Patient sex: M
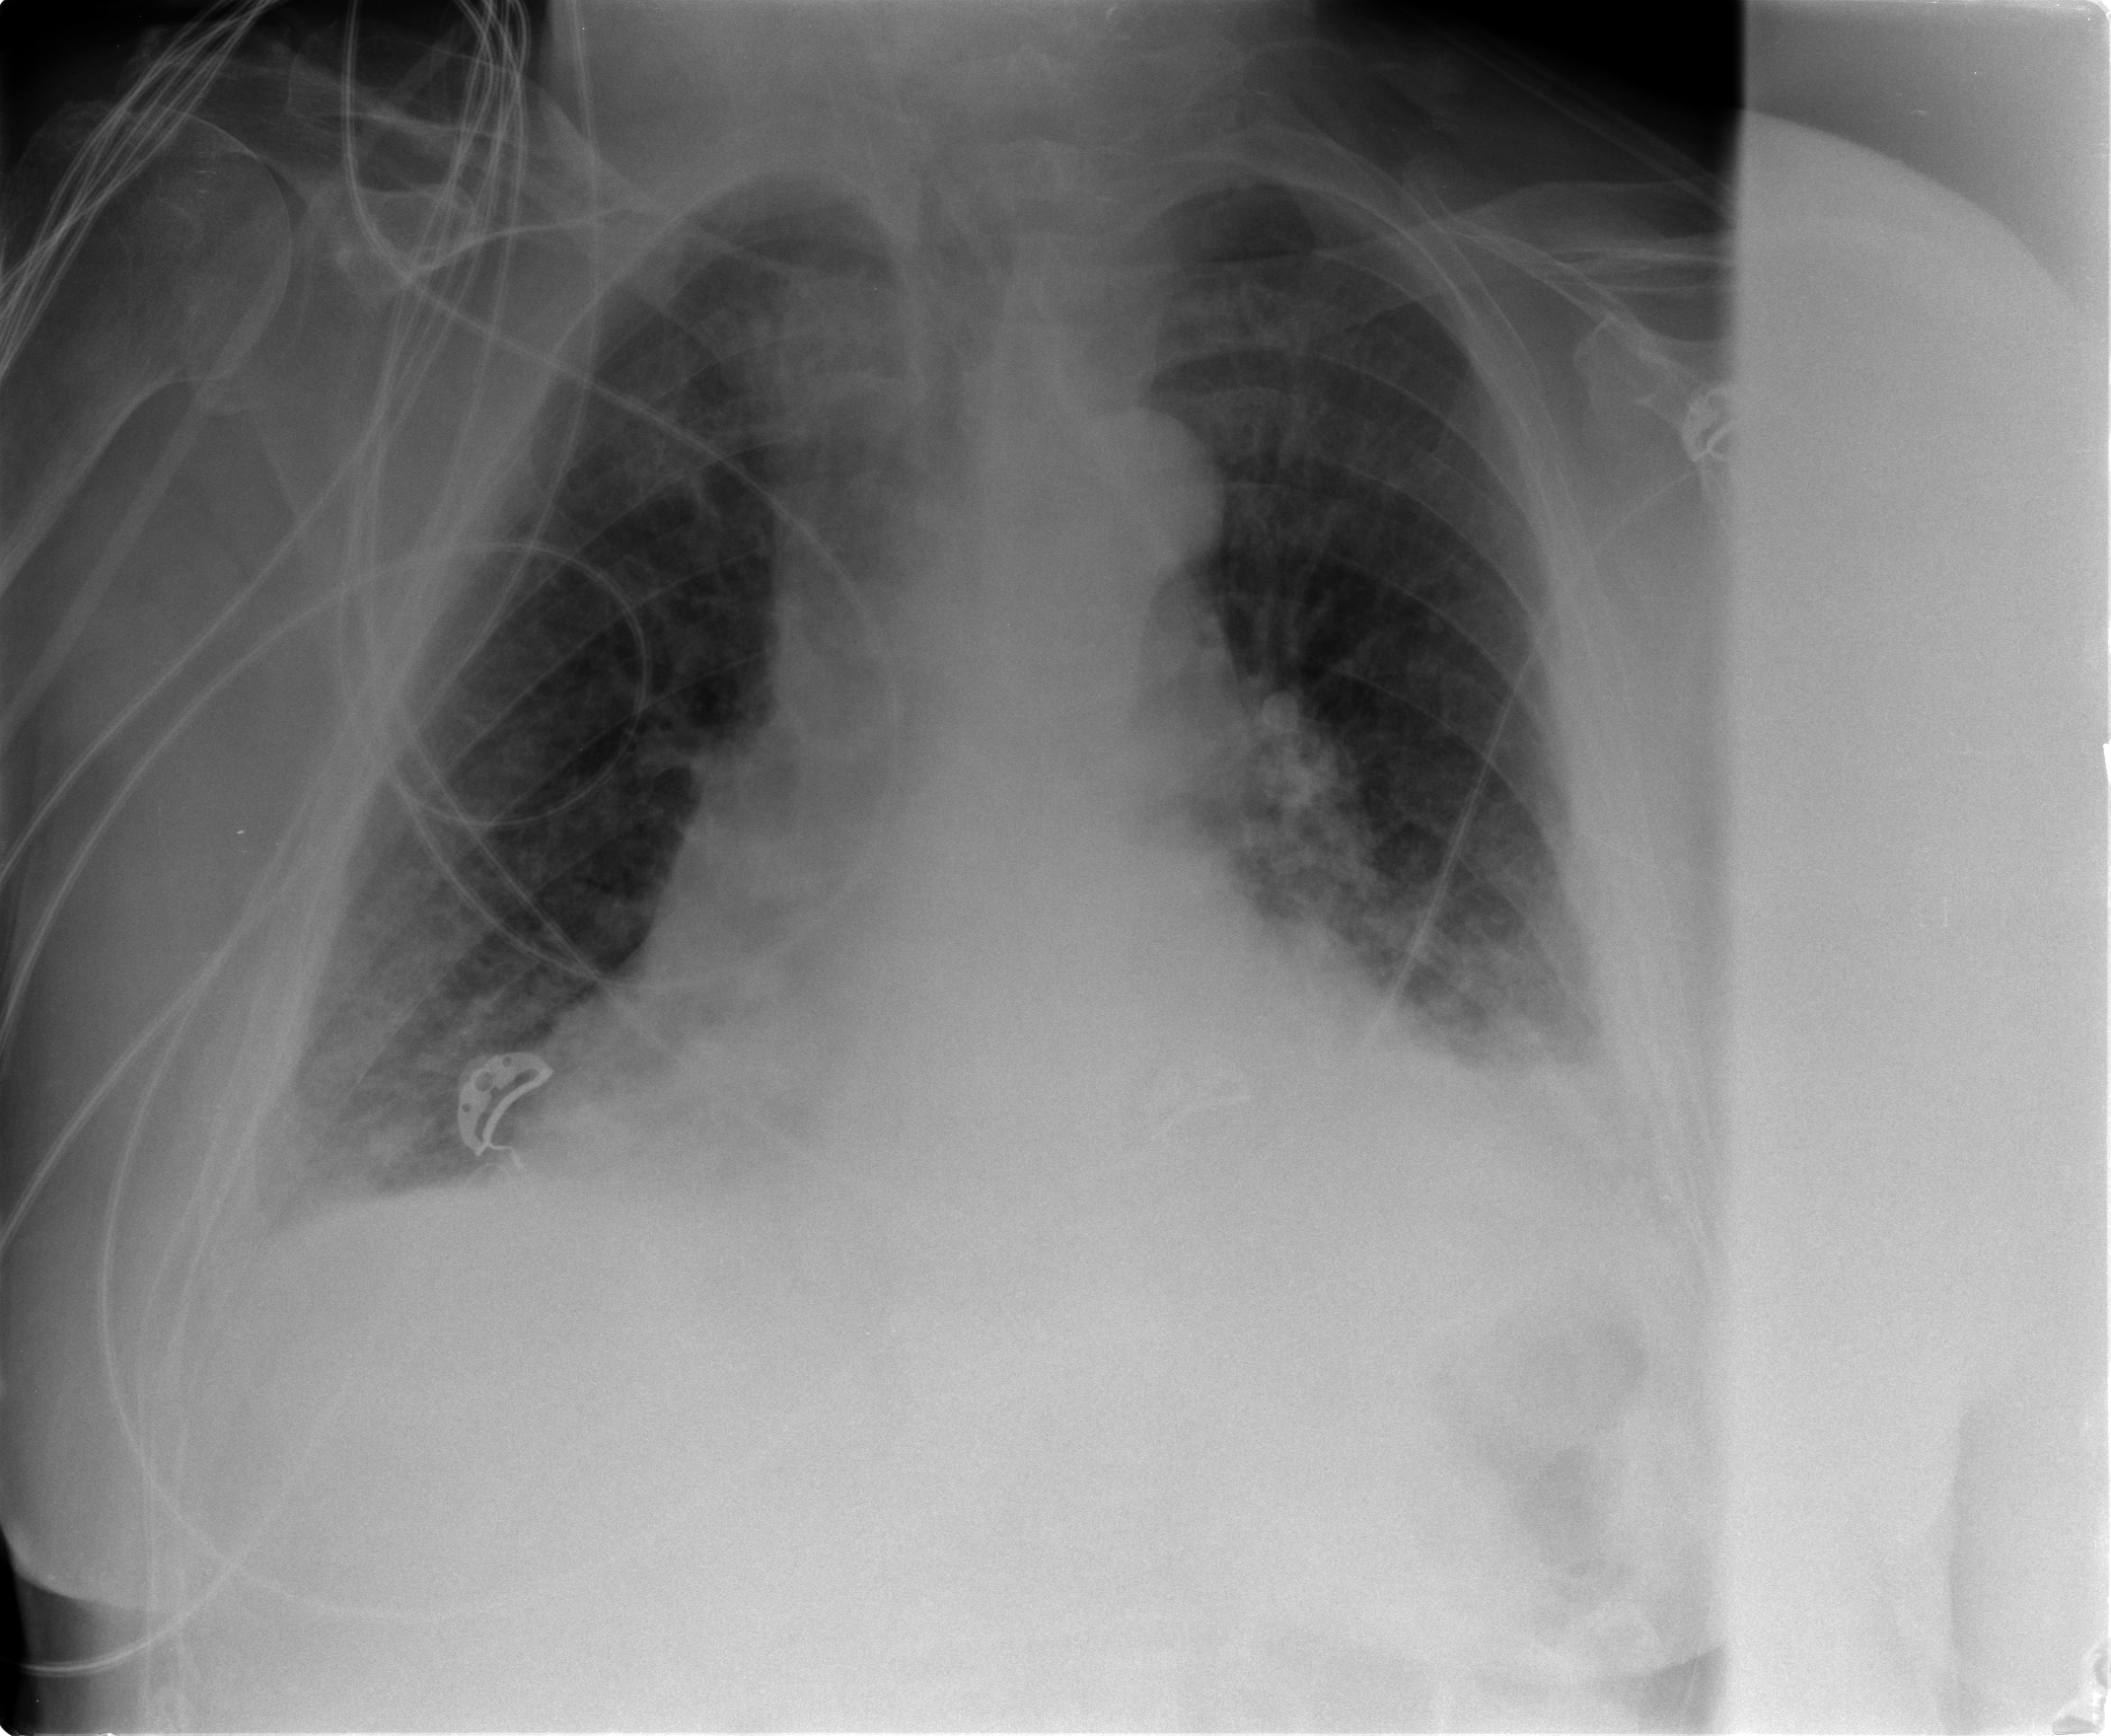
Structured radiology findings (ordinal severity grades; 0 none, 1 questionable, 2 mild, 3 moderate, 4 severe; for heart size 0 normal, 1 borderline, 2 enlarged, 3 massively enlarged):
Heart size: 3
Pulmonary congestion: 0
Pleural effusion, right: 2
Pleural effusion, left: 2
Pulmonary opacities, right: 0
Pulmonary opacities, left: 0
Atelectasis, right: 2
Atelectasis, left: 2